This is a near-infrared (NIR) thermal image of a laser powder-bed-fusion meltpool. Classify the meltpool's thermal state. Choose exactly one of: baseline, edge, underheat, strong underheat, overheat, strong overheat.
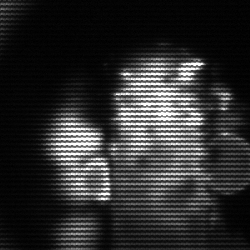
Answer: strong underheat